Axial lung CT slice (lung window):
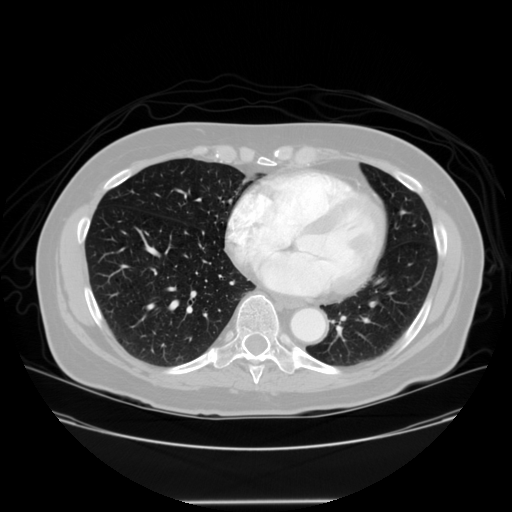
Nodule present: no